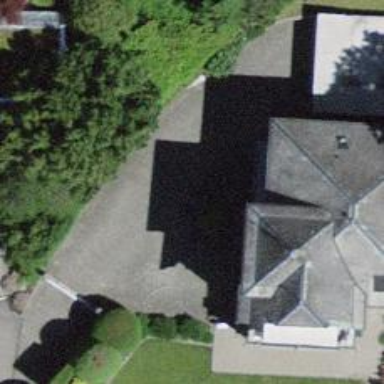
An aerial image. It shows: Driveway.